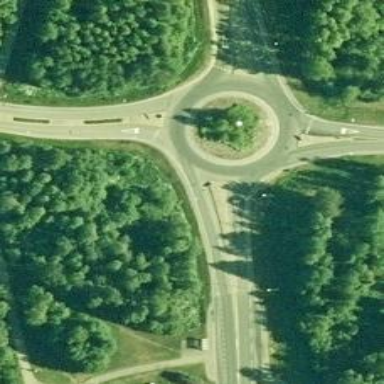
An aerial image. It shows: Secondary road around roundabout.